Interaction volume radius: 10 \u00c5
Interaction volume height: 50 \u00c5
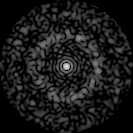
Disorder parameter: 0.8343